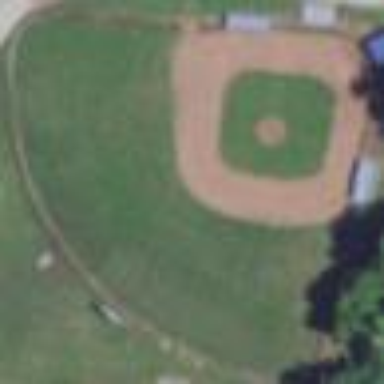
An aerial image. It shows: Baseball pitch for leisure land activities.